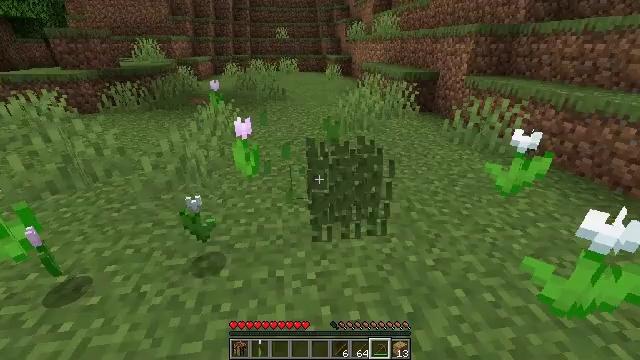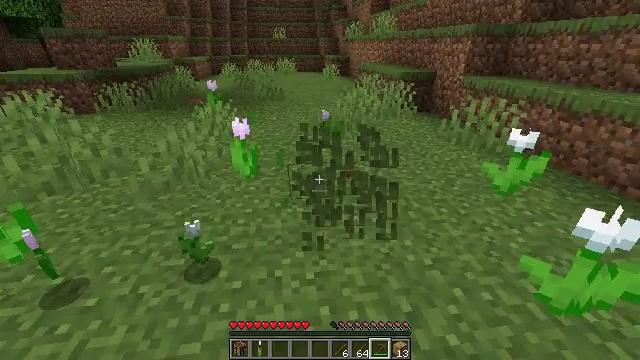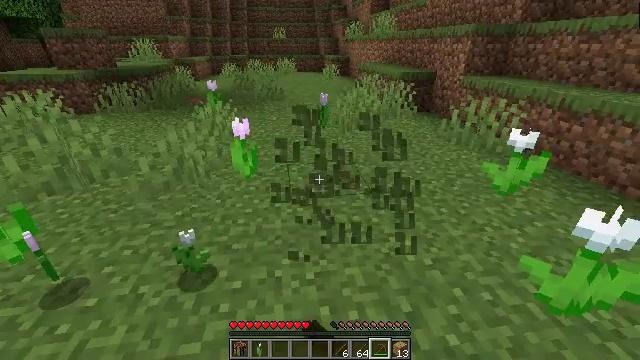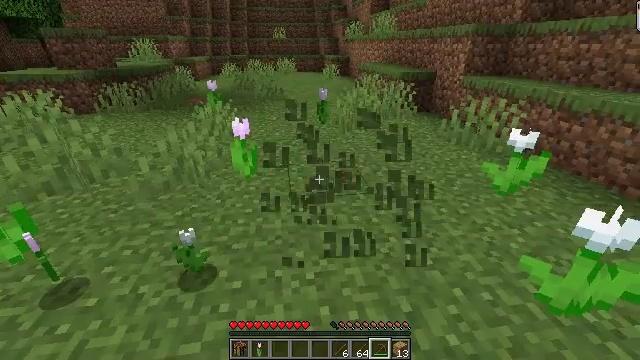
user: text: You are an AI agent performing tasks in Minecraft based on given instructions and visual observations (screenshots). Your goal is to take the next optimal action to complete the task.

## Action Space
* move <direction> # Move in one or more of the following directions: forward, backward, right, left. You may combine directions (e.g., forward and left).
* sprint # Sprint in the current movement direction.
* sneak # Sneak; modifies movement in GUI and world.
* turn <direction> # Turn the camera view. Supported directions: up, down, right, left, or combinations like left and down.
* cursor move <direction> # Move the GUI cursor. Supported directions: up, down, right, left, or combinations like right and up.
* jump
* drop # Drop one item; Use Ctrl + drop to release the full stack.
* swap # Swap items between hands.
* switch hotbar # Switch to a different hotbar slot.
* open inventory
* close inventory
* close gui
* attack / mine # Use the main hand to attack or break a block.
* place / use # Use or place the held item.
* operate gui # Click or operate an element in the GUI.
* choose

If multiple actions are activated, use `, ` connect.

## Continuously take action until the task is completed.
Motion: motion action
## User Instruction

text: Break the grass block.
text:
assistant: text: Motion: attack / mine
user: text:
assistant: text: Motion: attack / mine
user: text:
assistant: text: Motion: attack / mine
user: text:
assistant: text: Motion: attack / mine